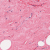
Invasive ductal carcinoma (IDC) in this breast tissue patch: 0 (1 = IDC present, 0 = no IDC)